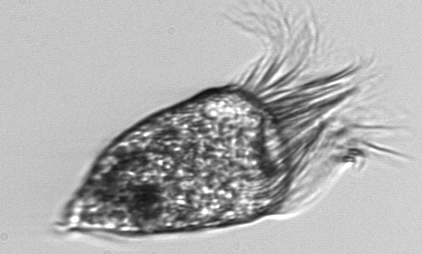
Label: Pelagostrobilidium